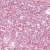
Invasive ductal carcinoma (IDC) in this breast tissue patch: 0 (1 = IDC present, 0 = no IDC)